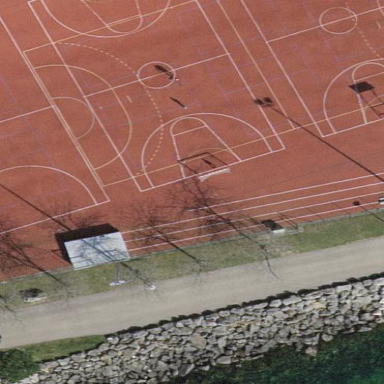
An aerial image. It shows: Handball pitch with tartan surface.